Question: Im trying to create a choose your own destiny adventure game. I have created the gui which looks like this:

The JTextField shown is going to be the input box which is entered when the button is pressed. Im trying to write the code so that when the button is pressed, its contents is saved to a variable called UserInput, which i can then call up in the main class to use its contents.
My main class is currently just:
'''
public class Main
{
public static void main(String[] args)
{
int i = 0;
int t = 0;
int st = 0;
int h = 0;
Texts textObject = new Texts();
textObject.TextList();
Commands commandObject = new Commands();
commandObject.commands();
GUImain guiObject = new GUImain();
guiObject.displayGUI();
String User_Input = guiObject.();
}
}
'''
The last line is where i want to call up the String from the GUImain class
This is my GUImain class I've tried to cut out any irrelivent code for this question:
'''
import's (lots of them);
public class GUImain
{
private JFrame frame;
private JTextField textField;
private ImageIcon image1;
public void displayGUI()
{
this.frame.setVisible(true);
}
//Launch the application.
public static void main(String[] args)
{
GUImain window = new GUImain();
}
//Create the application.
public GUImain()
{
frame = new JFrame();
frame.setBounds(100, 100, 611, 471);
frame.setDefaultCloseOperation(JFrame.EXIT_ON_CLOSE);
frame.getContentPane().setLayout(null);
'''
...
Creating the JButton and my attempt at making it link to the Text field and save its contents to the variable UserInput, which i want to call up from the main class:
'''
JButton btnEnter = new JButton("Enter"); //enter button
btnOptions.addActionListener(new ActionListener()
{
public String UserInput = "null";
public void actionPerformed(ActionEvent e)
{
UserInput = textField.getText();
}
public String getUserInput()
{
return UserInput;
}
});
btnEnter.setBounds(518, 404, 85, 39);
frame.getContentPane().add(btnEnter);
'''
...
Creating the Text Field:
'''
textField = new JTextField("");
textField.setBounds(5, 410, 508, 28);
frame.getContentPane().add(textField);
textField.setColumns(10);
'''
I'm just starting to learn java so sorry for asking such a basic question, but I've been stuck on it for quite a while now.
Thanks for your time and help.
Thomas
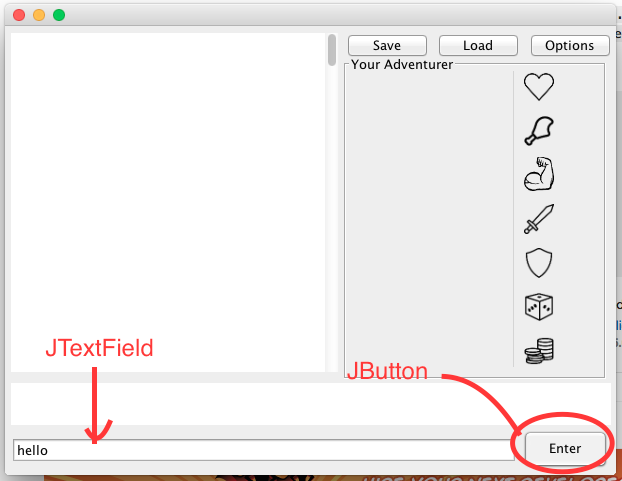
Answer: Just try using 'GUImain' as the inner class in class 'Main' and declare a variable
'''
public String UserInput = "null";
'''
in 'Main' class. This variable can now be used in both your classes.